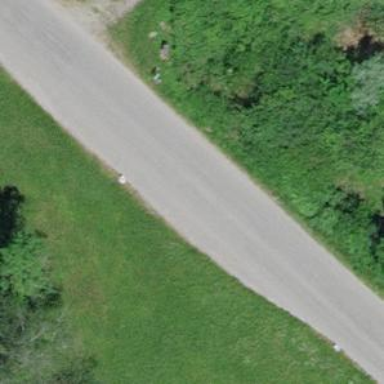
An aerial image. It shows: Passing place on the road.